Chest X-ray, PA view. Patient: 62 years old, sex F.
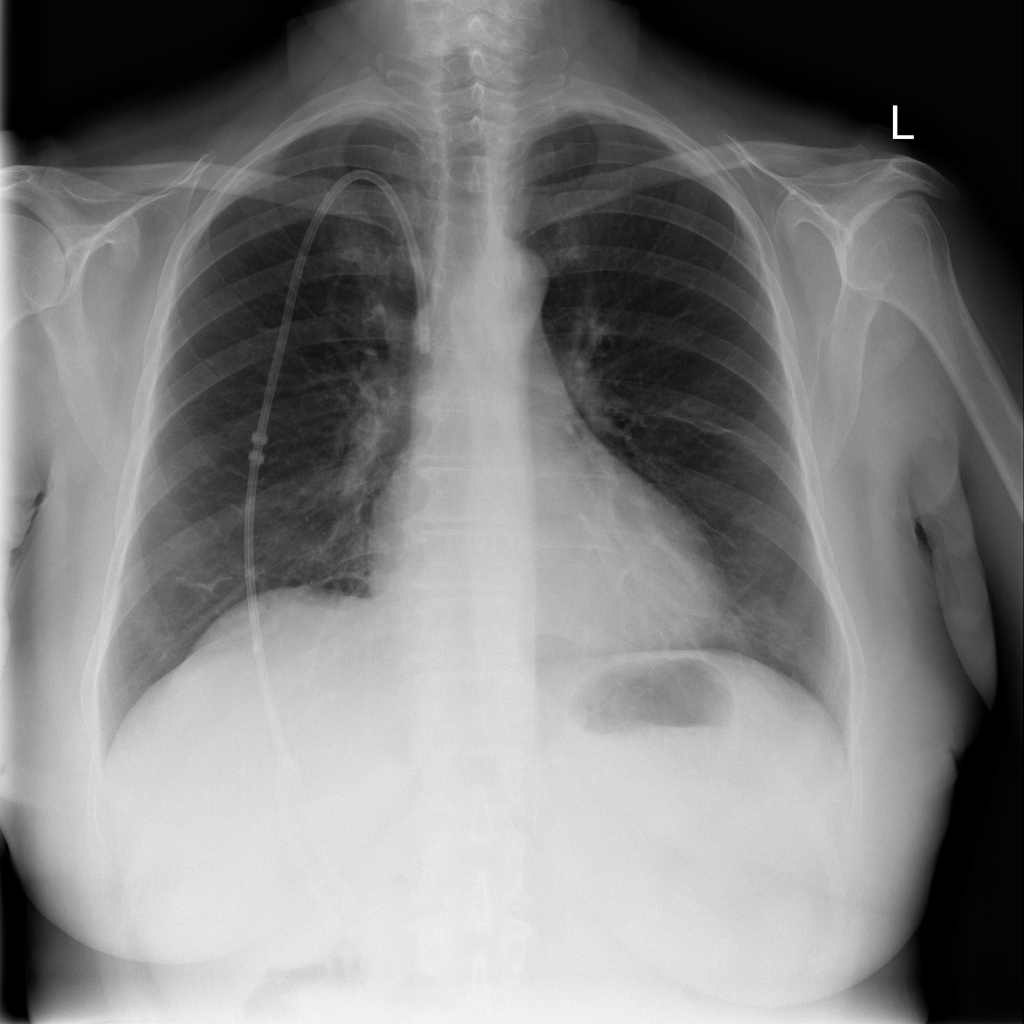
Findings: No Finding